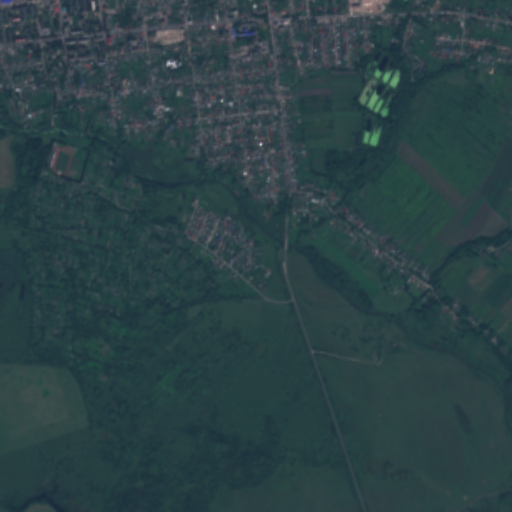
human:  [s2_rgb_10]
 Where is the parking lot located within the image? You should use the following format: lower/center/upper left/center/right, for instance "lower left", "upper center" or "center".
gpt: The parking lot is located in the upper of the image.
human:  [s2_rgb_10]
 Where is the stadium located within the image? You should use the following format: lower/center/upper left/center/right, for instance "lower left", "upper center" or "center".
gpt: The stadium is located in the upper left of the image.
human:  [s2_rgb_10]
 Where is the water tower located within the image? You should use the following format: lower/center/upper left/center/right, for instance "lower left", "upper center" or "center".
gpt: The water tower is located in the lower right of the image.
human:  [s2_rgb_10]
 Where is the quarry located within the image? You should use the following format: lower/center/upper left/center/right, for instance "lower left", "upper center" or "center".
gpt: There is no quarry in the image.